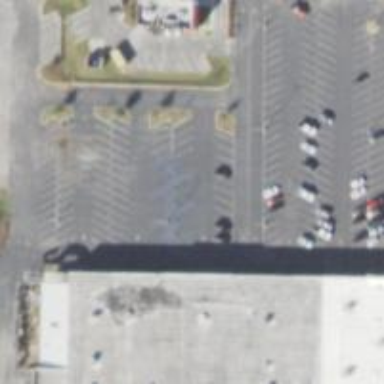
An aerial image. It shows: Parking space is available.